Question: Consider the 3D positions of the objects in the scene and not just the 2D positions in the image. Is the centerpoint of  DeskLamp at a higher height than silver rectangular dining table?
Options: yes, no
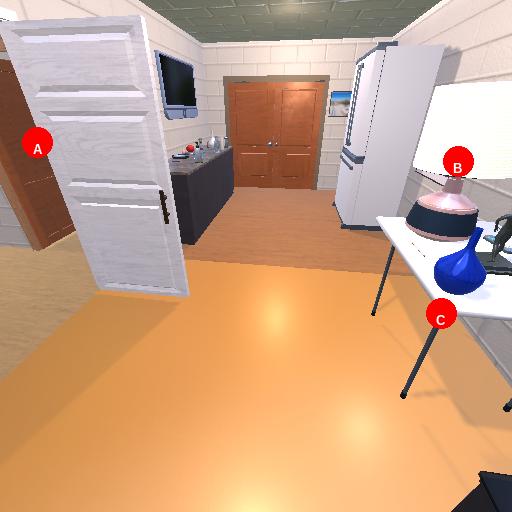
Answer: yes